Question: I have a Navigation Menu in .aspx web page.
I set every MenuItem.ImageUrl to a .png Image.
The problem is that the image is shown with a border around of it.
The question is how can I eliminate this border ?
Thankyou very much
Piercarlo
In additions of previous :

I want to eliminate the border indicated by the arrow, the image was put on the menu Item by the property of menuItem .ImageUrl.
The image is 16 pixel .png with background transparent and without border
I tried without success following:
- css: border:none, - property of menu:'''
<asp:Menu runat="server">
<StaticMenuItemStyle BorderStyle="None" />
<DynamicMenuItemStyle BorderStyle="None" />
'''
I have no idea how do.
Thankyou for helping;
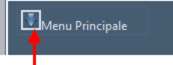
Answer: I found a resolution to my problems with help of javascript following the code:
'''
window.onload = GetMenuImage;
function GetMenuImage() {
var NavMenu = document.getElementById('<%=NavigationMenu.ClientID%>');
if (NavMenu != null) {
var Images = NavMenu.getElementsByTagName('img')
var cont = 0;
while (cont < Images.length) {
Images[cont].style.border = 'none';
Images[cont].style.heigth = '10%';
Images[cont].style.width = '10%';
cont++;
}
}
'''
I hope that this can help some other else
Bye
Piercarlo